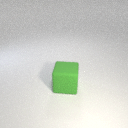
large green rubber cube